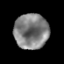
Tissue: prostate
Cell type: T cells
Senescence score: 0.3233
Nuclear area (px): 1179
Mean DAPI intensity: 128.865